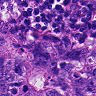
Metastatic tissue present: yes